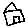
Label: house